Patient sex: F
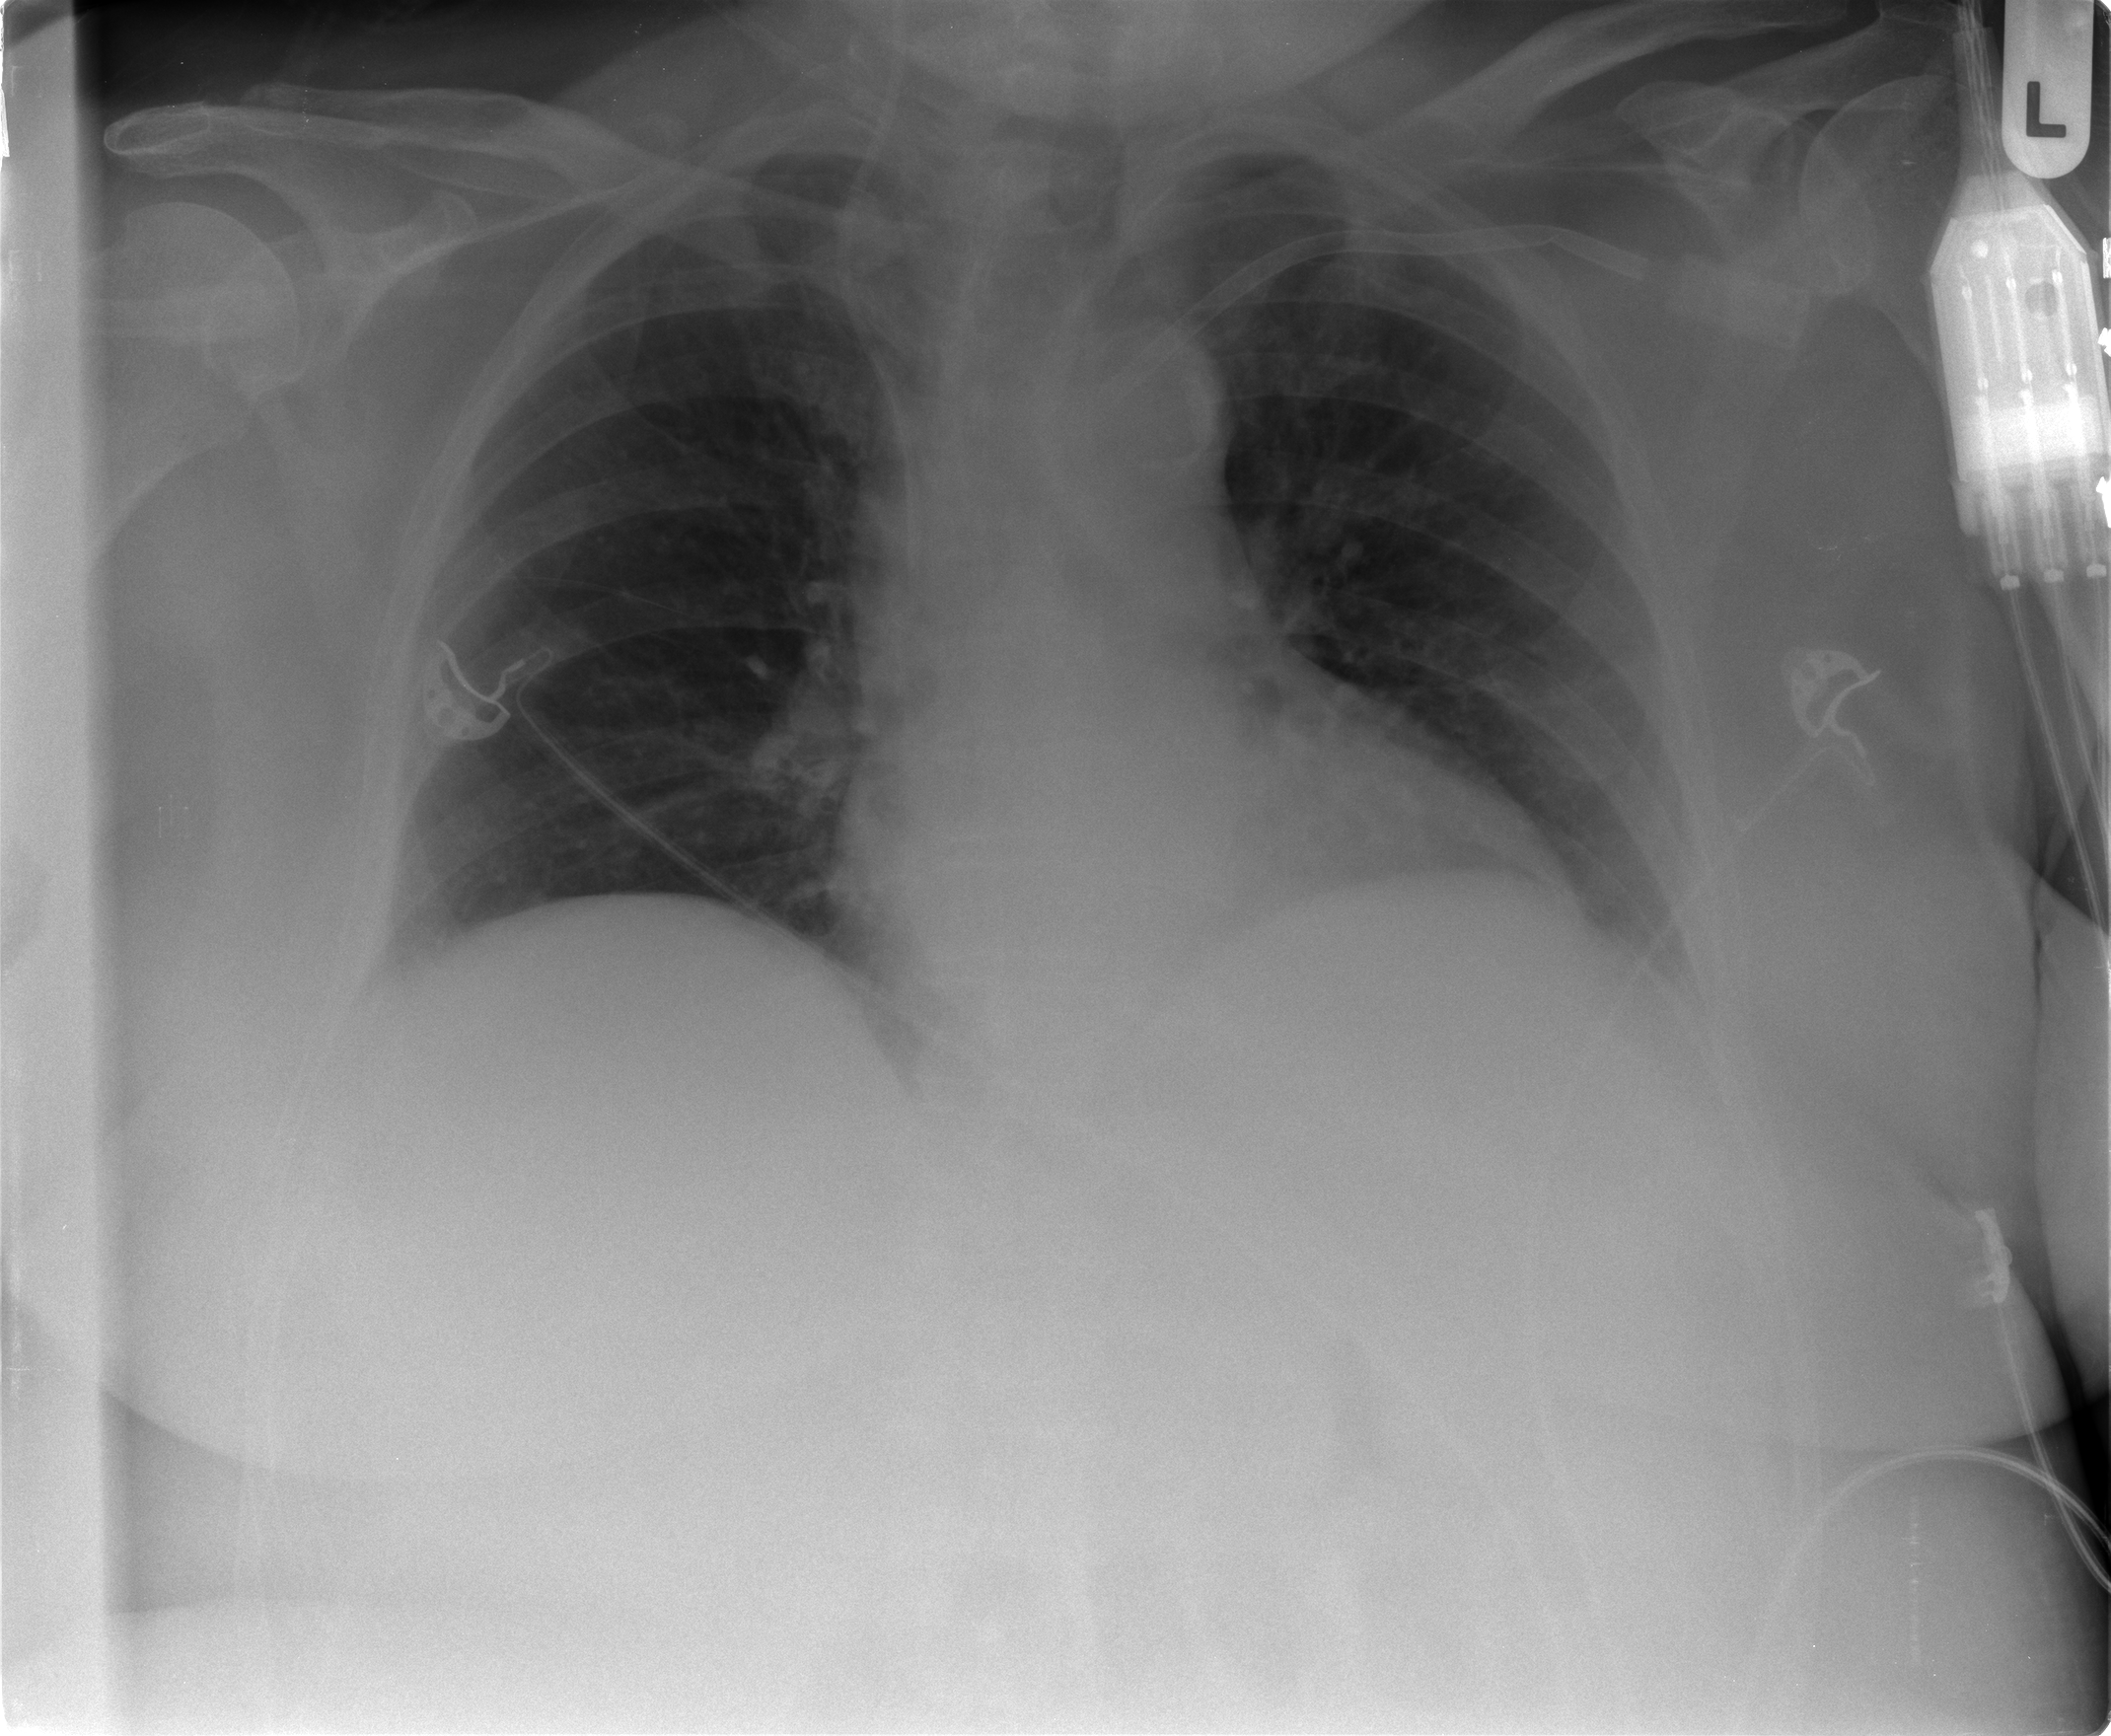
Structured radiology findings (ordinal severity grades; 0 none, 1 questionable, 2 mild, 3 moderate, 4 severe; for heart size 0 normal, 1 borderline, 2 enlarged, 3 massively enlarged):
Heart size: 2
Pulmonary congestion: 1
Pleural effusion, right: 1
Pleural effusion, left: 0
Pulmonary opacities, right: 0
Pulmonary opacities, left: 0
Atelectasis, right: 0
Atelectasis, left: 0